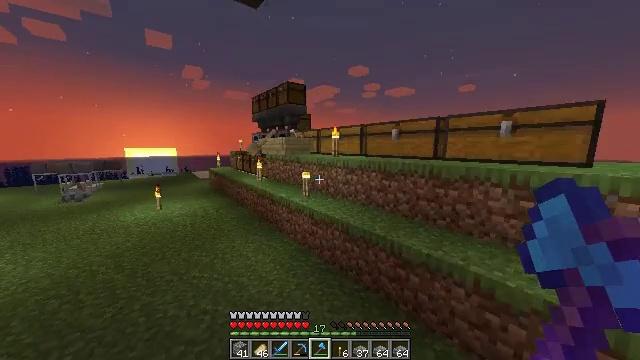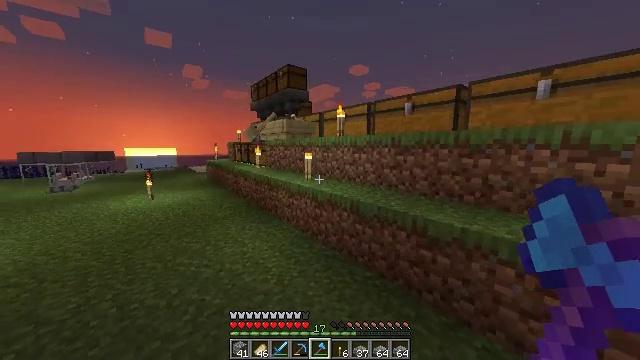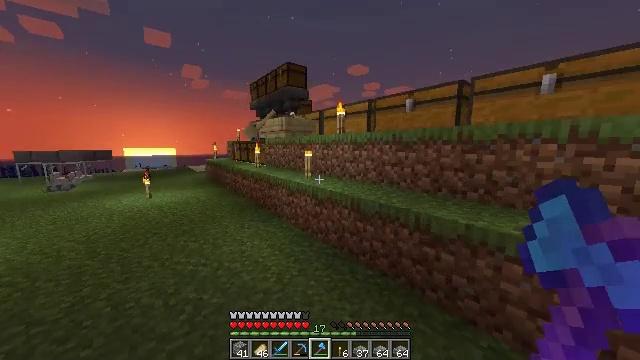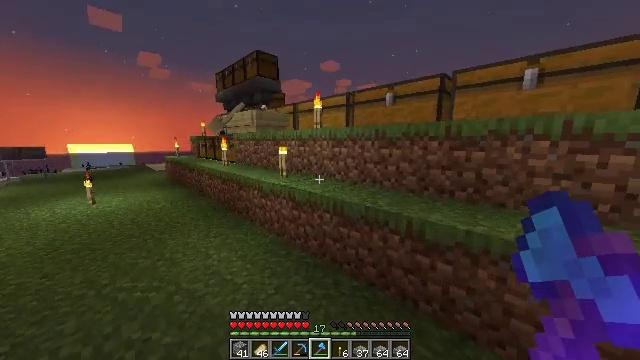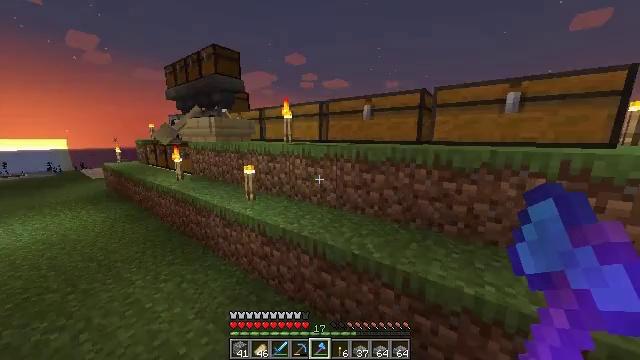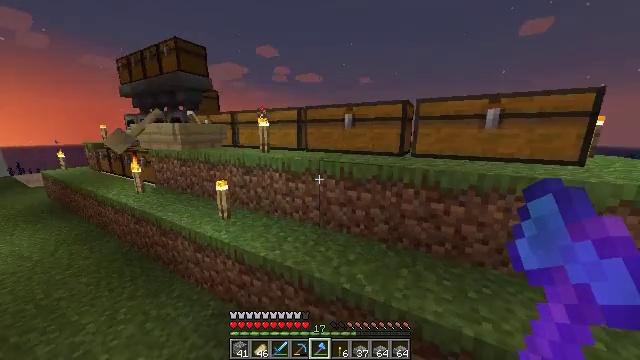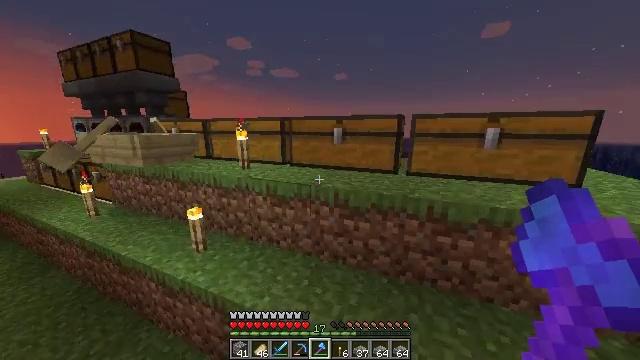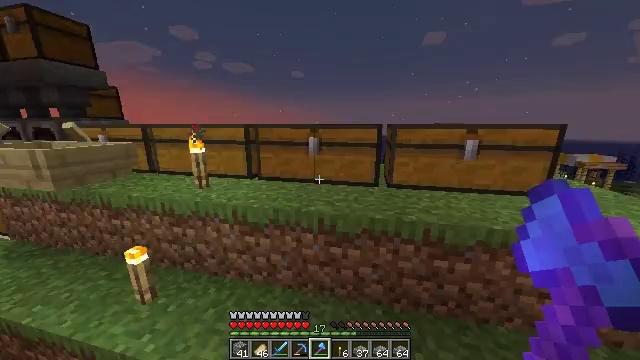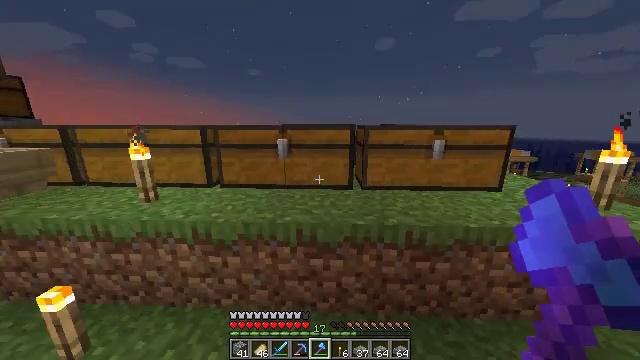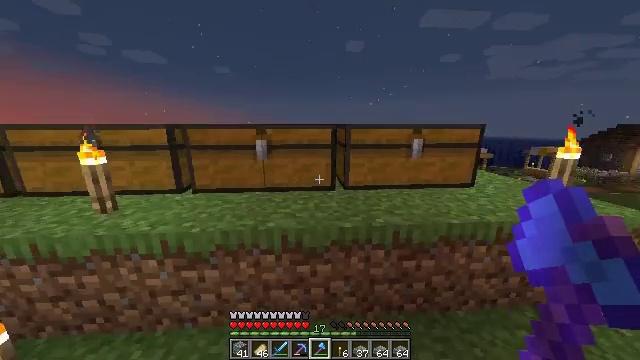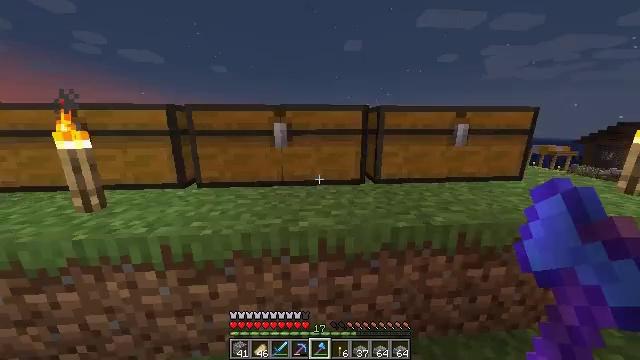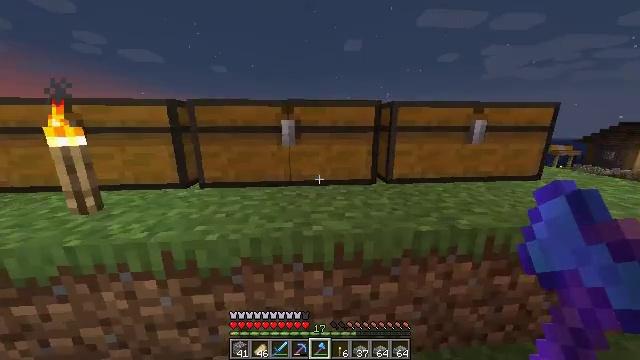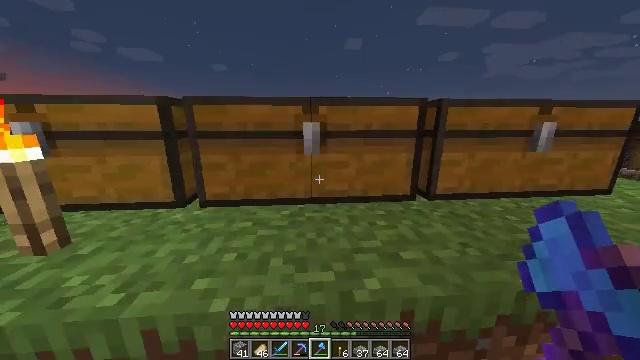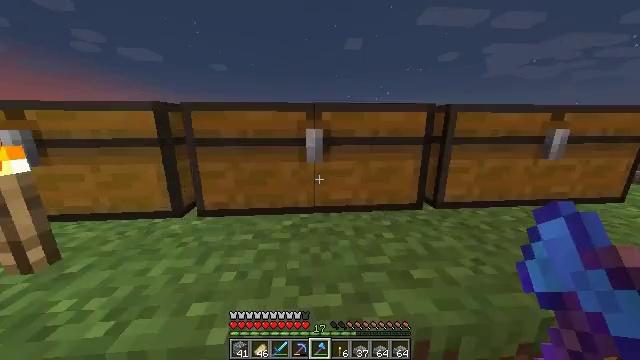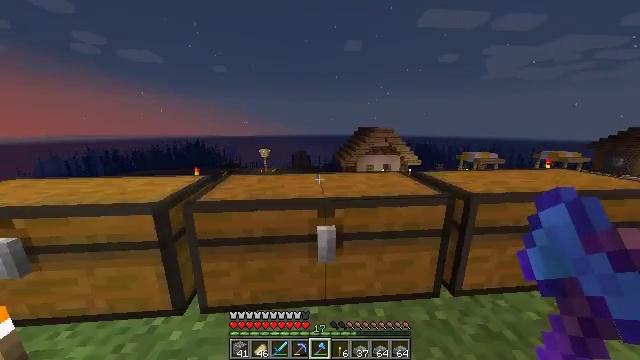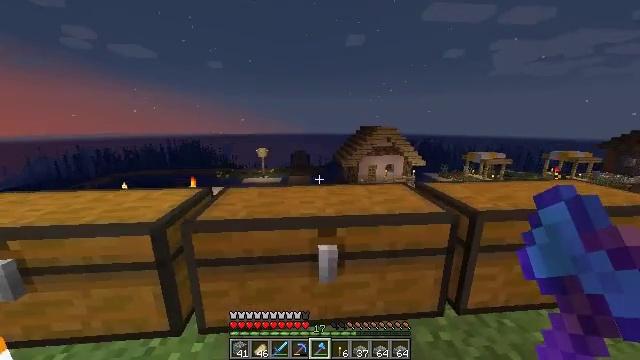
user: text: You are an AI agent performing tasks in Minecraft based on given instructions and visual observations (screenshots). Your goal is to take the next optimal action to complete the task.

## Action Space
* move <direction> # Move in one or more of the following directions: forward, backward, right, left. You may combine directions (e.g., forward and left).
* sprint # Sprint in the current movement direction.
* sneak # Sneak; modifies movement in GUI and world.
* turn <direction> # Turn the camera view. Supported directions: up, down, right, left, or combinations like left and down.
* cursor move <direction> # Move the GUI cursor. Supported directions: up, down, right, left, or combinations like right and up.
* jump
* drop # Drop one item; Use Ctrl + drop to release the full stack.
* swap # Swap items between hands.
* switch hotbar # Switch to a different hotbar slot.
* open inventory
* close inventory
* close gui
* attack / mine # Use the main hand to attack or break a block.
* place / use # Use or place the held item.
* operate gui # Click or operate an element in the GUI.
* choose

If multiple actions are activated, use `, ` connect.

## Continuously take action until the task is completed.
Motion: motion action
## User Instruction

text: Craft oak planks.
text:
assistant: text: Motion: move forward, jump
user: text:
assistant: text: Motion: move forward, sprint, jump
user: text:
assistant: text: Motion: move forward, sprint, turn right, jump
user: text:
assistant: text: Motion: move forward, sprint, turn right and down, jump
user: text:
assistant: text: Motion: move forward, sprint, turn right and down, jump
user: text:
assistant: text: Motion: move forward, turn right and down, jump
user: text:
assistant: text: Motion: move forward, turn right, jump
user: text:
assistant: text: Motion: move forward, turn right, jump
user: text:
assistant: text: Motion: move forward, turn right, jump
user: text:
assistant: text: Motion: move forward, jump
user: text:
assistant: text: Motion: move forward, jump
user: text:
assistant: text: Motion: move forward, sprint, jump
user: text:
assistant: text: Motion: move forward, sprint, jump
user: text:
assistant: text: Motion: move forward, sprint, jump
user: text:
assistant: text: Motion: move forward, sprint, jump
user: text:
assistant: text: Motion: move forward, jump
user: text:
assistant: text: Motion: move forward, turn right, jump
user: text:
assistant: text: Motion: move forward, turn right and down, jump
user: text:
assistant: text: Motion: move forward, turn right and down, jump
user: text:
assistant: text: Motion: turn right and down
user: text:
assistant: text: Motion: turn right and down
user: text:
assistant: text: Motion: turn right and down
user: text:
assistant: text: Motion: no_op
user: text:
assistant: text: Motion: use / place
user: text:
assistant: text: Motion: use / place
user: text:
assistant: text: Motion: use / place
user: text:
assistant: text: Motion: use / place
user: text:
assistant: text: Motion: no_op
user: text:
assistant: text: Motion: open gui
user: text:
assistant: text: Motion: no_op